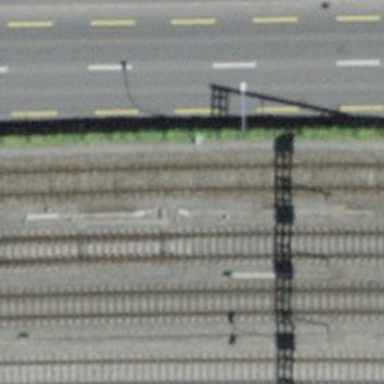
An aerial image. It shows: Railway switch.